Field crop: maize
Growth stage: 2
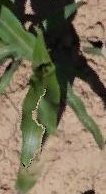
Species: maize